Question: I have to display values into text box while selecting drop down list. I have use data set to get values from db. The code is given below. Give me a proper solution. Thank you.
Code:
'''
protected void DropDownList1_SelectedIndexChanged(object sender, EventArgs e)
{
DataSet1TableAdapters.TextBoxTableTableAdapter tx;
tx = new DataSet1TableAdapters.TextBoxTableTableAdapter();
DataTable dt = new DataTable();
dt = tx.GetstudData(int.Parse(DropDownList1.SelectedValue));
foreach (DataRow row in dt.Rows)
{
TextBox1.Text = (row["FirstName"]); // error shown here
TextBox2.Text = (row["SecondName"]); // error shown here
}
}
'''
The dt contains First Name and Last Name values. While selecting student ID the appropriate value shoud be shown in text box1 and textbox 2.
Sql query:
'''
SELECT FirstName, SecondName FROM TextBoxTable WHERE (Id = @Id)
'''
Source:
'''
<div>
<asp:DropDownList ID="DropDownList1" runat="server" AutoPostBack="True">
<asp:TextBox ID="TextBox1" runat="server"></asp:TextBox>
<asp:TextBox ID="TextBox2" runat="server"></asp:TextBox>
</div>
'''
Data base:

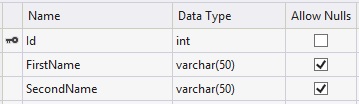
Answer: Change your code to:
'''
protected void DropDownList1_SelectedIndexChanged(object sender, EventArgs e)
{
DataSet1TableAdapters.TextBoxTableTableAdapter tx;
tx = new DataSet1TableAdapters.TextBoxTableTableAdapter();
DataTable dt = new DataTable();
dt = tx.GetstudData(int.Parse(DropDownList1.SelectedValue));
foreach (DataRow row in dt.Rows)
{
TextBox1.Text = (row["FirstName"].ToString());
TextBox2.Text = (row["SecondName"].ToString());
}
}
'''
The names of the text boxes are different from the ones you have in the asp file. C# is a case sensitive language.
You have to convert it. A simple .ToString() should do it. Try not to change the complete subject of the topic also. You should have open a new question...because this breaks all the correct answers.